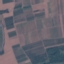
Land use / land cover class: PermanentCrop